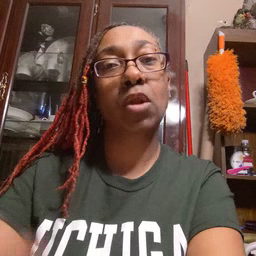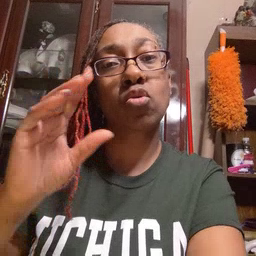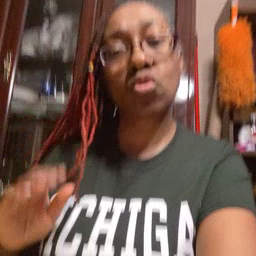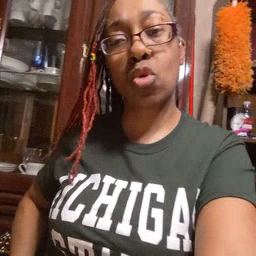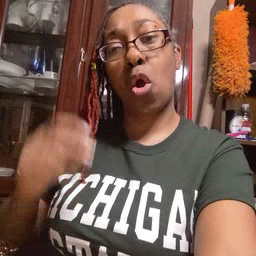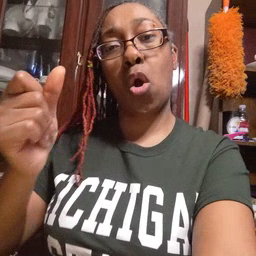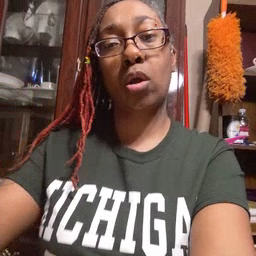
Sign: dog